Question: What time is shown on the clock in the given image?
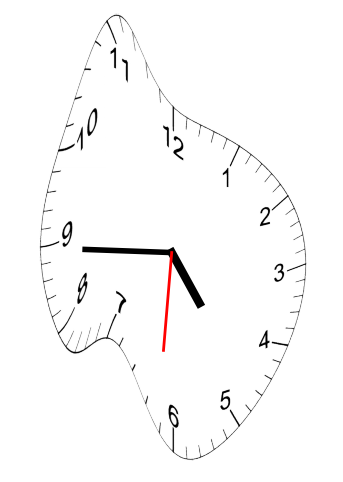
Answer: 04:44:31